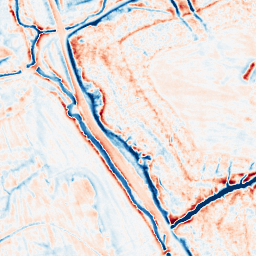
Category: multiscale
Decomposition family: dog_multiscale
Decomposition parameters: sigma_ratio: 1.6
n_scales: 4
base_sigma: 0.5
Upsampling method: bicubic_16x
Upsampling parameters: scale: 16
Upsampling scale: 16